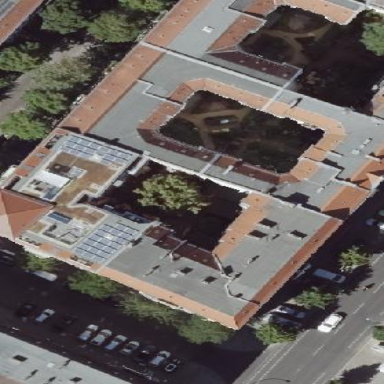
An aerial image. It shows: Residential building with distinctive double saltbox roof shape.